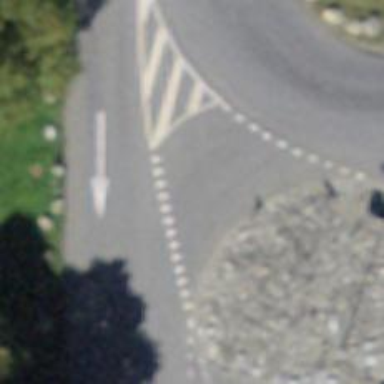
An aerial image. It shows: Road with "give way" sign.